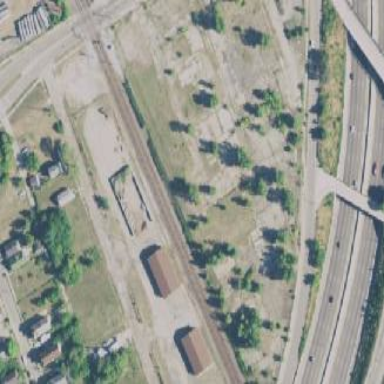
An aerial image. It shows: Brownfield site.